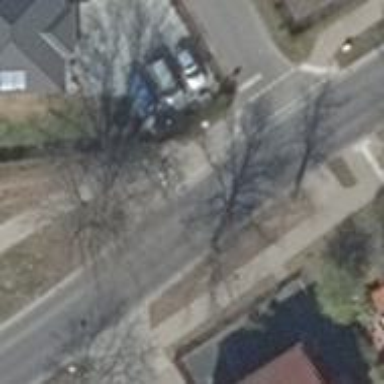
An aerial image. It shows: Sidewalk along the footway.